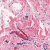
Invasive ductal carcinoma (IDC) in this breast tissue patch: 0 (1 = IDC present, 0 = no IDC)